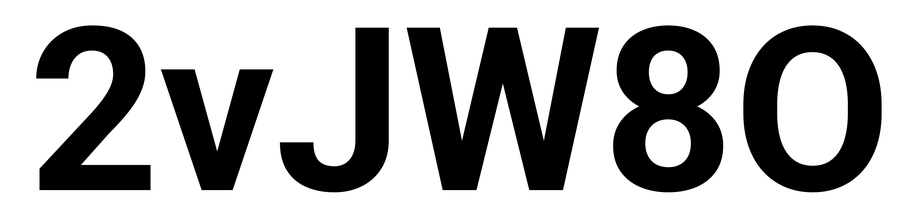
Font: Roboto_Bold